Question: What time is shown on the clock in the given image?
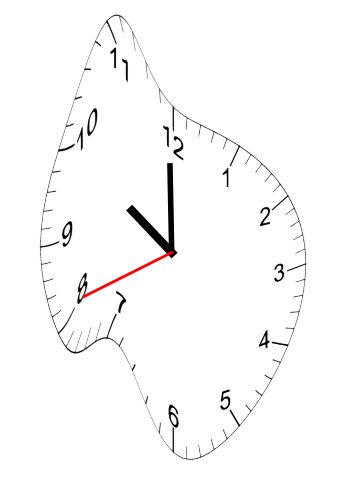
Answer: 09:59:41